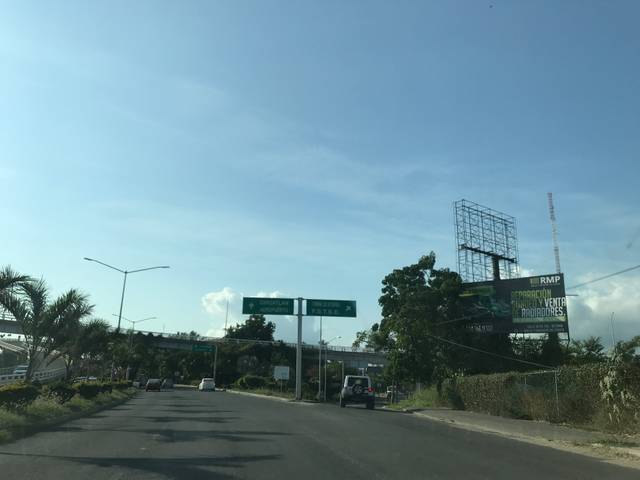
Region: Mexico
Coordinates: 19.087, -104.294